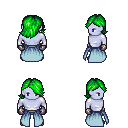
a pixel art fantasy rpg character, male body template, dark elf, purple skin, overskirt, teal pants, green swoop hairstyle, metal gloves, brown shoes, four views (front, back, left, right), 2x2 character sprite sheet, small pixel art, hard edges, no anti-aliasing